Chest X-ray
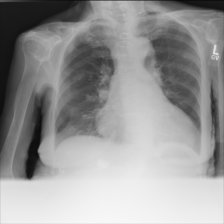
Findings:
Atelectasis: negative
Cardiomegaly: positive
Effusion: negative
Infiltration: negative
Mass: negative
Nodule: negative
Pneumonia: negative
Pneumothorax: negative
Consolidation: negative
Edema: negative
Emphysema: negative
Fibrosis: negative
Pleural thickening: negative
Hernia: negative